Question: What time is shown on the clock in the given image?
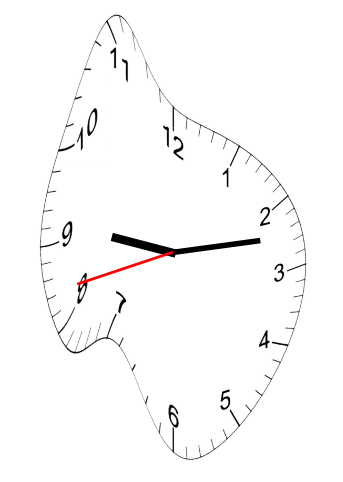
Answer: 09:12:42